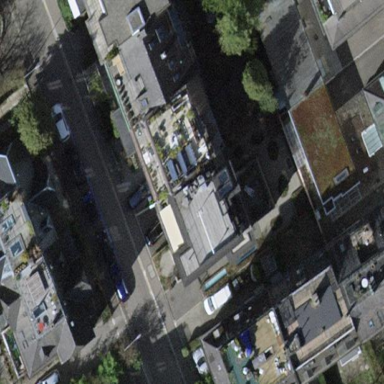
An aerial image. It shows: Building.